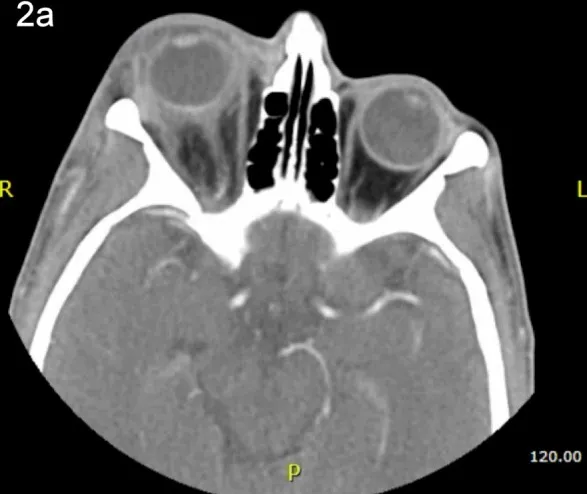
Axial.
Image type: radiology (ct)